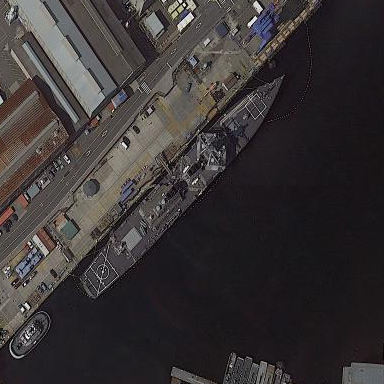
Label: destroyer